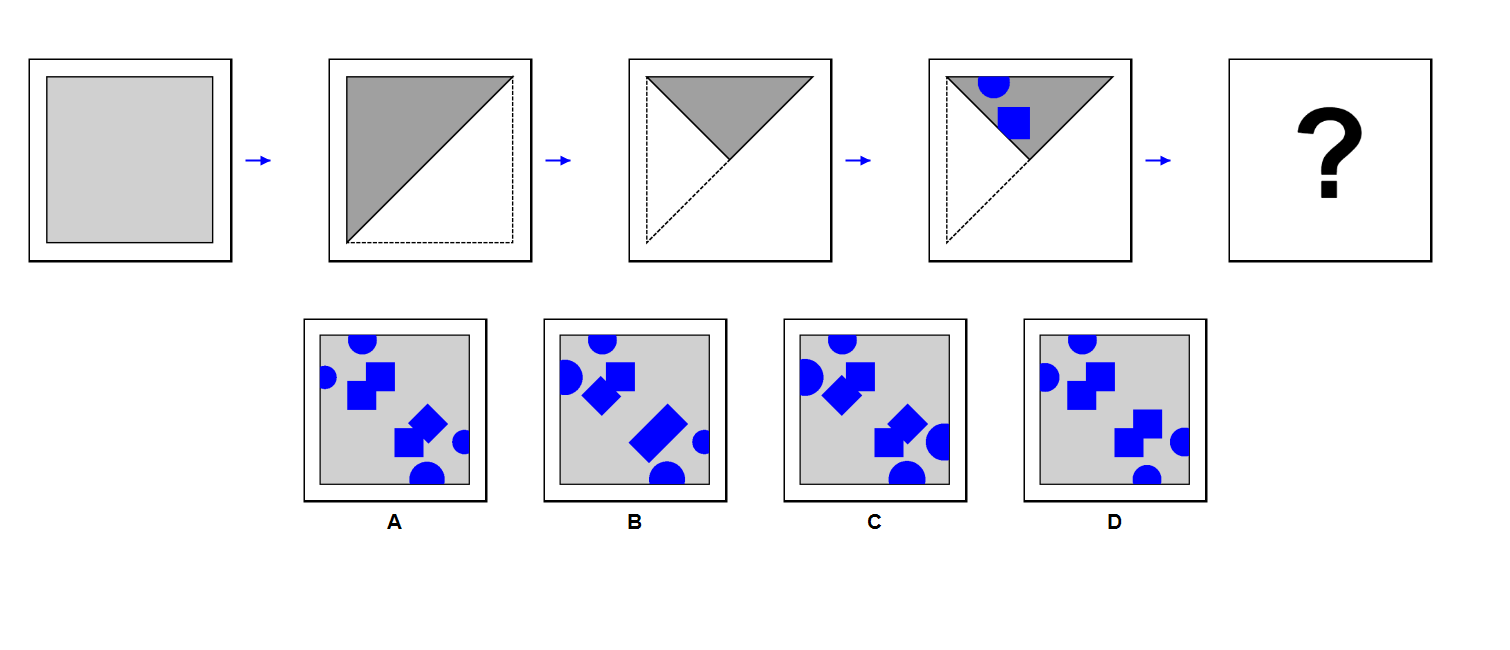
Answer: D